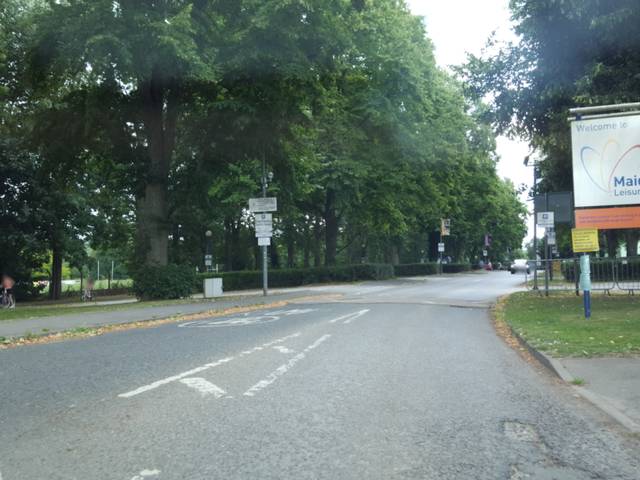
Region: United Kingdom
Coordinates: 51.266, 0.535